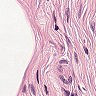
Metastatic tissue present: no